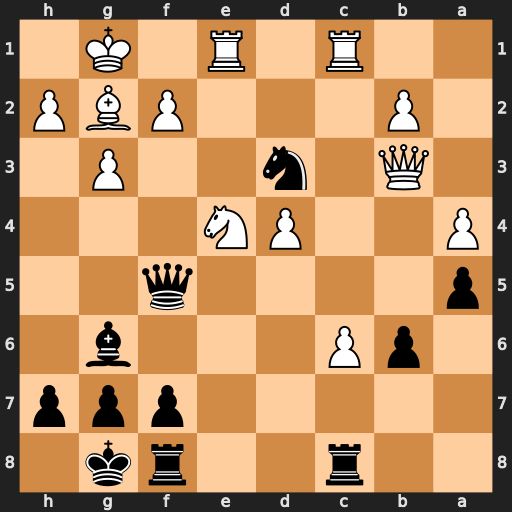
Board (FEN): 2r2rk1/5ppp/1pP3b1/p4q2/P2PN3/1Q1n2P1/1P3PBP/2R1R1K1
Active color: b
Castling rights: -
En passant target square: -
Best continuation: Nxe1 Rxe1 Rxc6